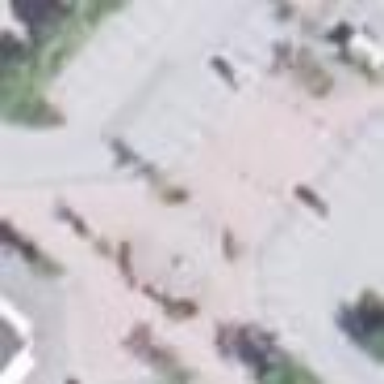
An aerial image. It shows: Marketplace.